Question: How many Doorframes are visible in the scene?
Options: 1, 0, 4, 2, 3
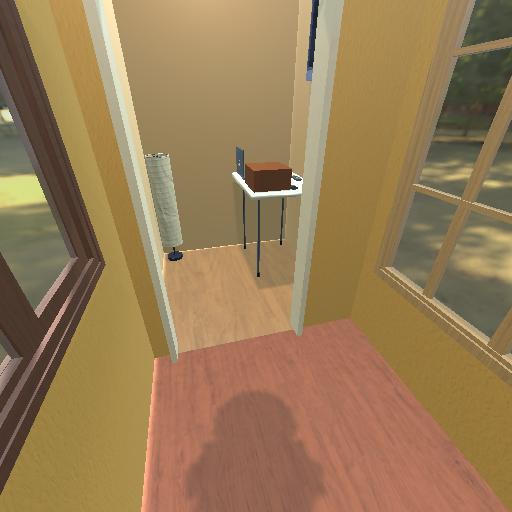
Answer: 1